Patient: sex M, age 57
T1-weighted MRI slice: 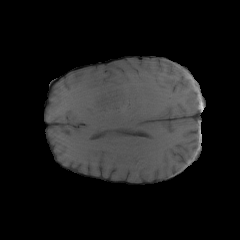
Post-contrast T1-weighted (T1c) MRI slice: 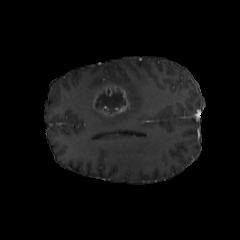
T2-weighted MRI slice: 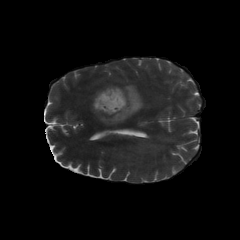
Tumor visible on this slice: yes
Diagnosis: Glioblastoma, IDH-wildtype
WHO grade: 4